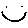
Label: smiley face